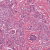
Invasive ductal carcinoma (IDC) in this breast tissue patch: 1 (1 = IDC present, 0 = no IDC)